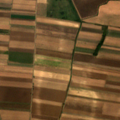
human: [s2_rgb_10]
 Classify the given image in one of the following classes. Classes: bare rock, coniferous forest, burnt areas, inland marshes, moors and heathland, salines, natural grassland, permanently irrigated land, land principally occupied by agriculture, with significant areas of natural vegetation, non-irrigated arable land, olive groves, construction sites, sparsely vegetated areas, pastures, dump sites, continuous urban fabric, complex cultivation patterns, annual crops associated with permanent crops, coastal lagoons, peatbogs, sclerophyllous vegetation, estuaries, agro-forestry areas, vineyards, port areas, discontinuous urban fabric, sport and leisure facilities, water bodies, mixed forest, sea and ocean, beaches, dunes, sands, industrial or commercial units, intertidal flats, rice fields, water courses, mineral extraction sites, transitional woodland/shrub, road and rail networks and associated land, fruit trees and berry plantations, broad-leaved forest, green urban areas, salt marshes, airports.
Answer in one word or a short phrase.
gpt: non-irrigated arable land, pastures